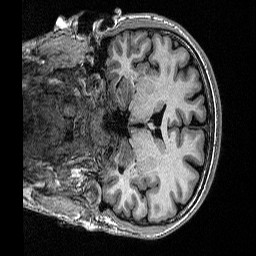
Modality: T1w
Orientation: coronal
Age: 25
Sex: male
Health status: healthy
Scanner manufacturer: siemens
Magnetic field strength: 1.5 T
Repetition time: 2.73 s
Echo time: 0.00357 s